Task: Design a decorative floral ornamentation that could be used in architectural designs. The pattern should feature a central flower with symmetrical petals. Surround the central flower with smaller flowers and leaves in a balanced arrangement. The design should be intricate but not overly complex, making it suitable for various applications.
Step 582:
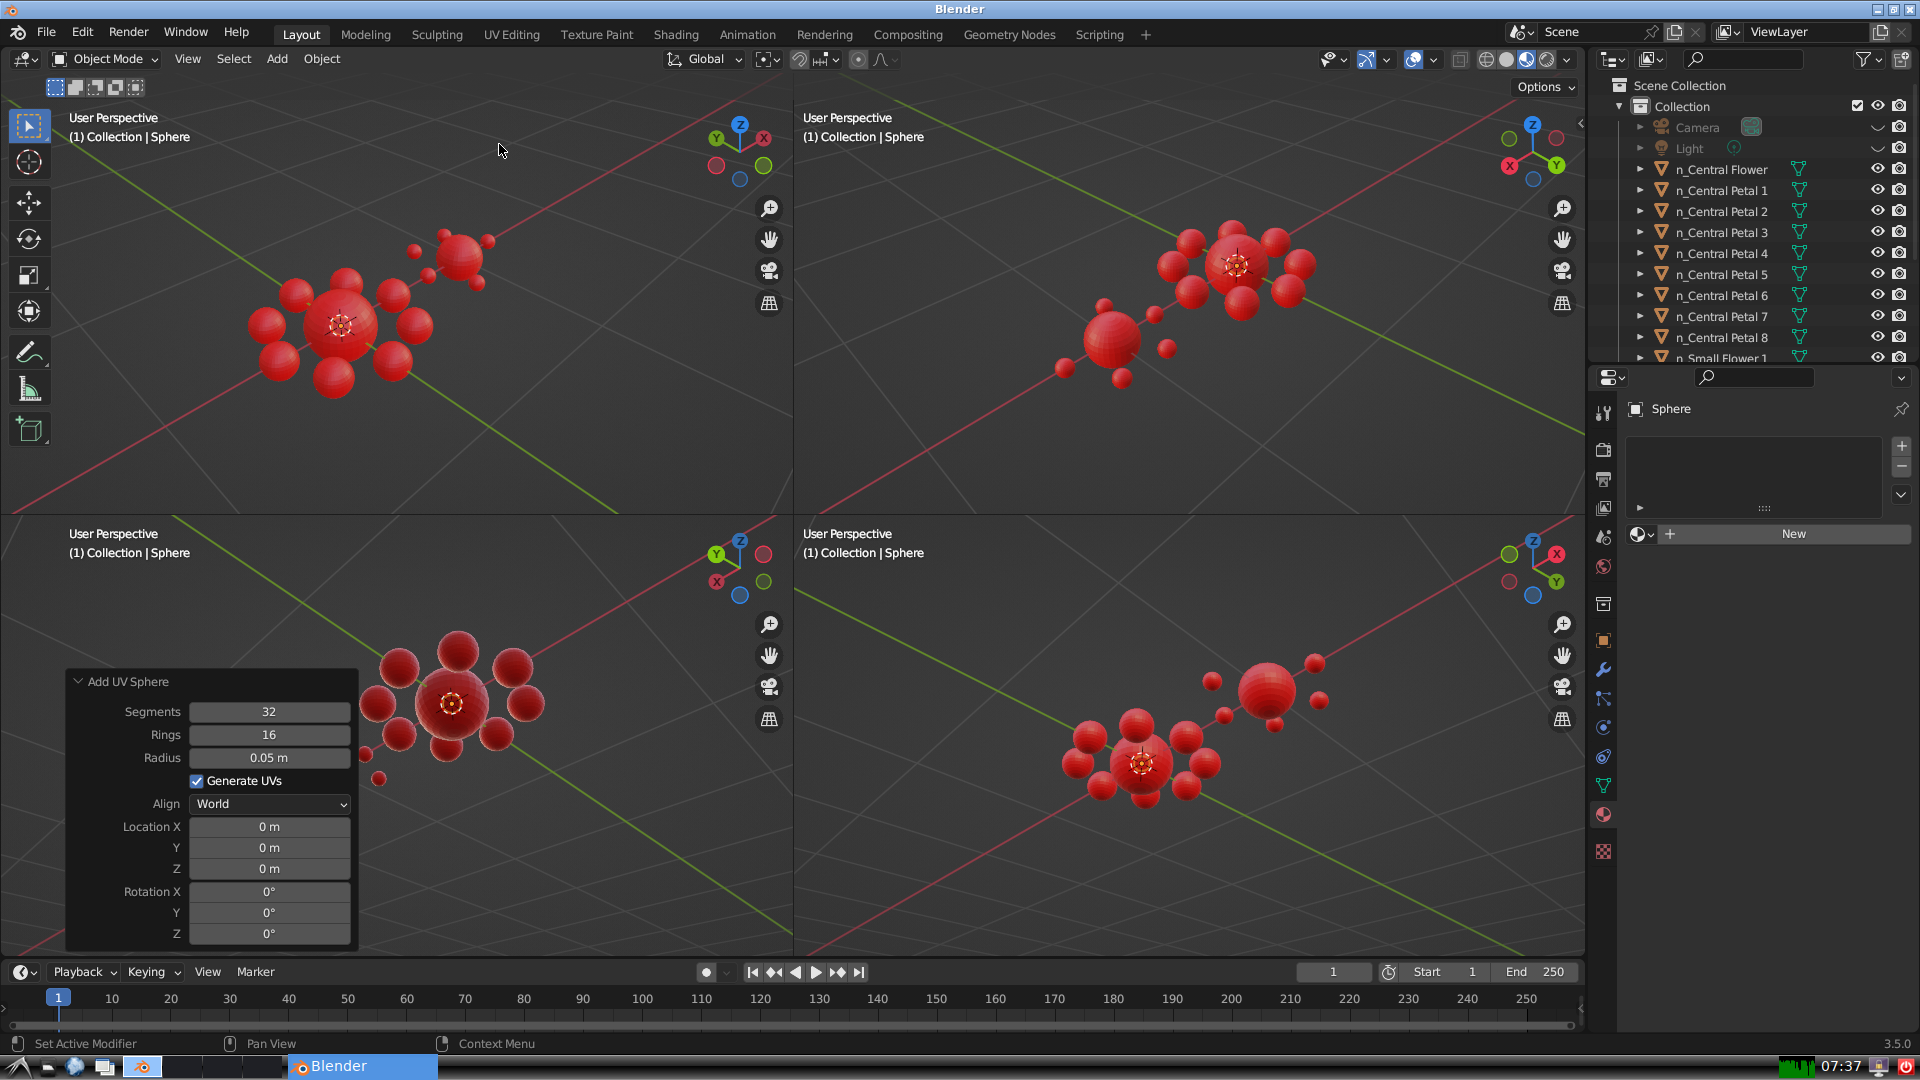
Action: {"mouse_move": [270, 758]}